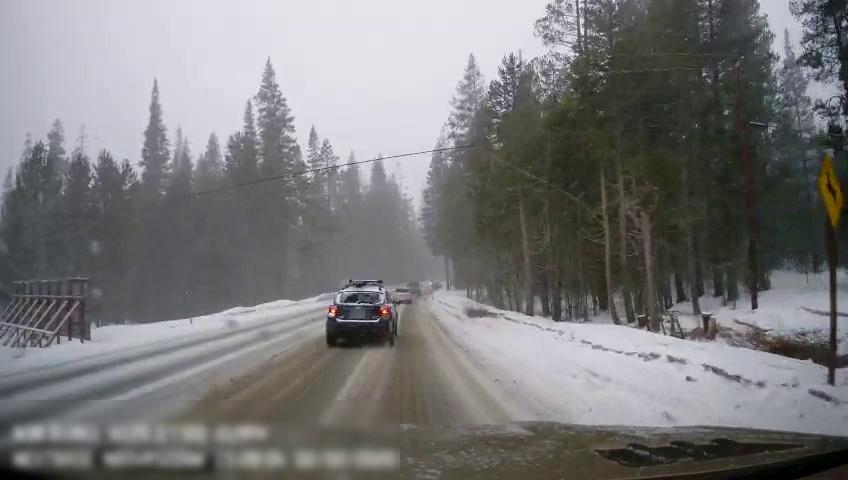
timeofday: Day
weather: Snowy
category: Drivable Space
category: Vehicles | Truck
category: Vehicles | Car
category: Vehicles | SUV
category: Traffic | Signs